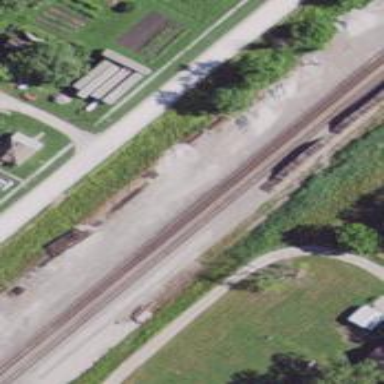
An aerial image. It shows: Railway service station.